Question: I'm creating a simple game via Phaser.io
How do I make it display properly on different screens?
When I use this:
'''
var w = window.innerWidth * window.devicePixelRatio,
h = window.innerHeight * window.devicePixelRatio;
var avaProfile = game.add.image(w/1.66, h/6.3, 'avaProfile');
avaProfile.fixedToCamera = true;
'''
something like this happens:

And I can't even imagine how can I make all elements be adaptive
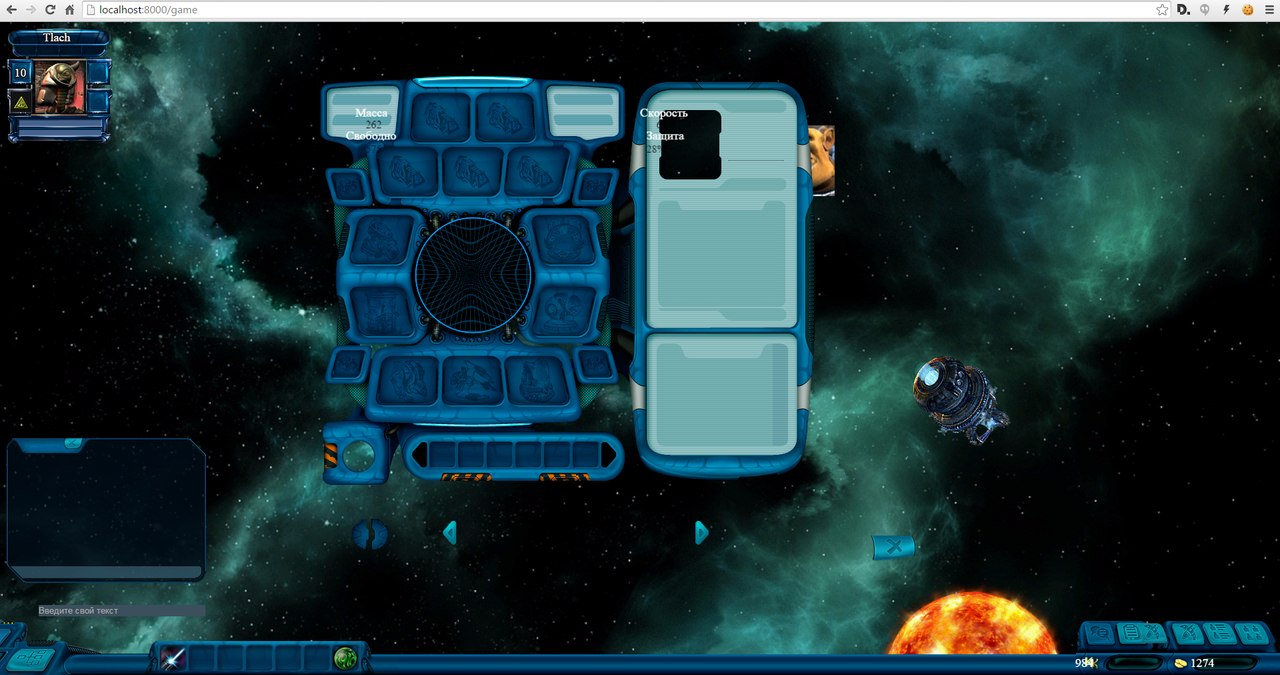
Answer: First, if you want to position your button according to the game size, you should probably use game.width/game.height which are more reliable.
Now if you want to adapt your button's position according to the screen size, there's no magic solution. Here's a generic article about the topic for instance. You should decide from which origin you'll position each UI element, be it a screen corner, the center of the screen, a gameplay object, etc. and anticipate how things will turn out if the resolution changes.
For example, if you want to have a square pop-up in the center of your screen, you'll do something like:
'''
var popup = game.add.sprite(game.width/2, game.height/2, 'popup');
popup.width = 400;
popup.height = 400;
popup.anchor.set(0.5, 0.5);
'''
Now to give it a title, you'll probably want to position it according to the popup itself:
'''
var text = game.add.sprite(popup.x, popup.y + 10, 'Hello world');
text.anchor.set(0.5, 0);
'''
etc. There's no one-solution-fits-all but make it clear what uses what as the origin and hopefully you won't have surprises when resizing the screen.